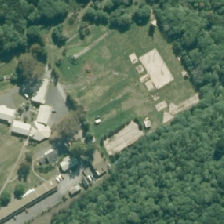
Land cover: urban_parkland